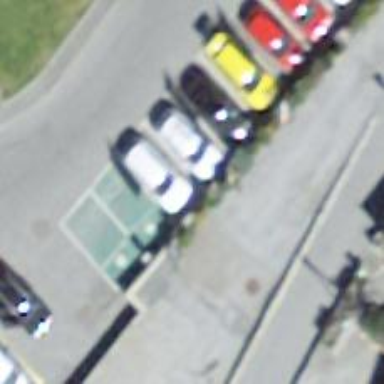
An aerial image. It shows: Charging station.